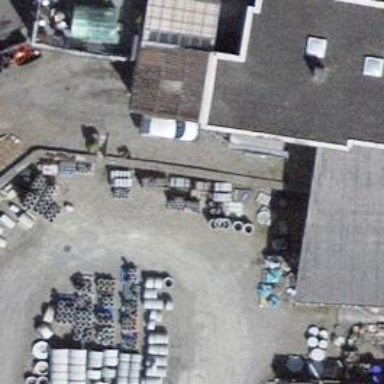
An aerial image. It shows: Building with flat roof.